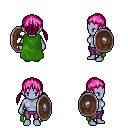
a pixel art fantasy rpg character, female body template, dark elf, purple skin, green cape, magenta pants, pink twin-tailed hairstyle, bracelets, shield, four views (front, back, left, right), 2x2 character sprite sheet, small pixel art, hard edges, no anti-aliasing